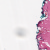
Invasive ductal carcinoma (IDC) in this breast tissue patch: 0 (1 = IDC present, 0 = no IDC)